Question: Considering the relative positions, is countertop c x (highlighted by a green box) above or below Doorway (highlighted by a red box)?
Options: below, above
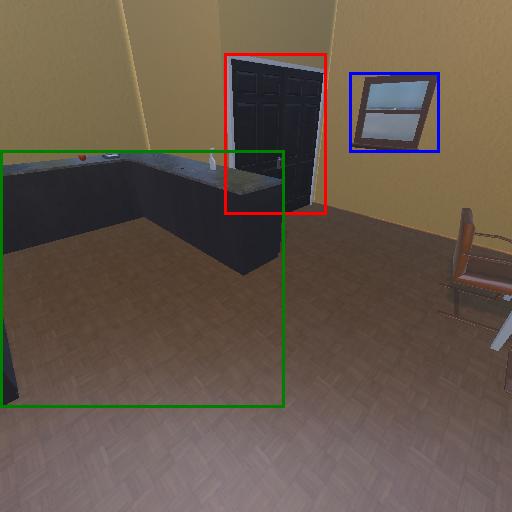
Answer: below